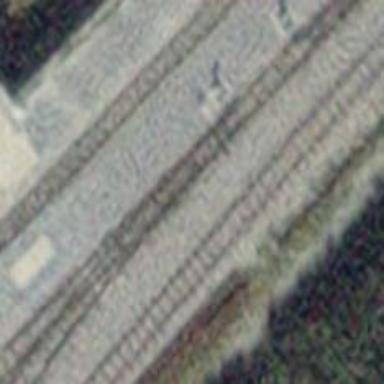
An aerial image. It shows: Preserved narrow-gauge railway with siding for services.